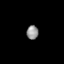
Tissue: skin
Cell type: Epithelial cells
Senescence score: 0.2394
Nuclear area (px): 161
Mean DAPI intensity: 145.944